Field crop: maize
Growth stage: 1
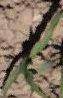
Species: maize